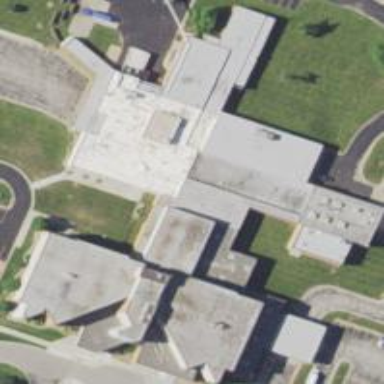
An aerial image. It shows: Hospital building.